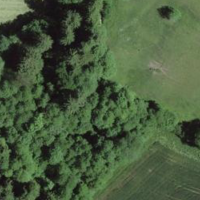
EUNIS habitat code: 44
Species observed at this site:
Lathyrus vernus